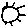
Label: sun